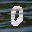
Label: 0